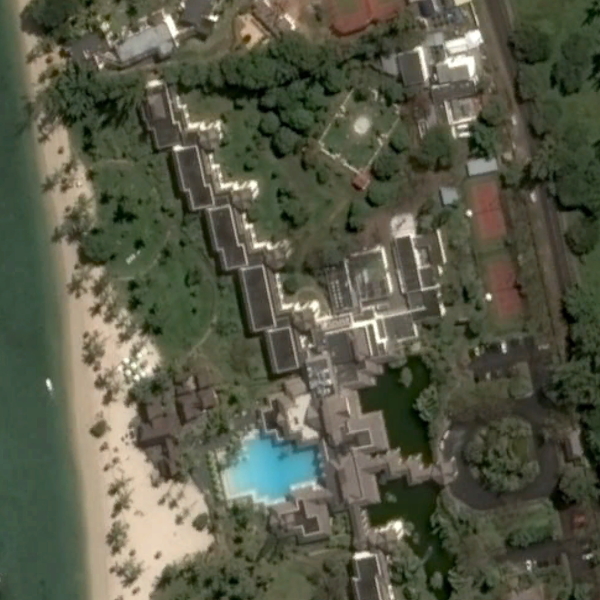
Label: Resort